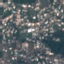
Label: Residential